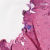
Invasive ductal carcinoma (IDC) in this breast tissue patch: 0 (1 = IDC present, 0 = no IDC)